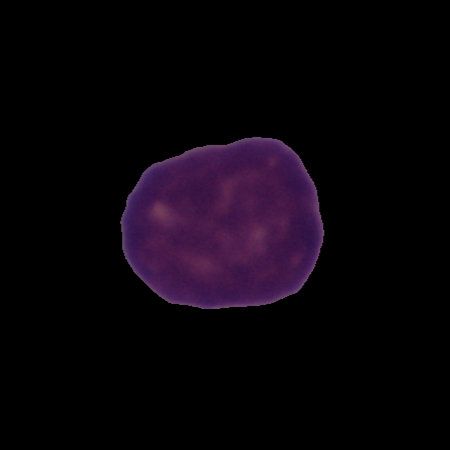
Label: healthy